Question: I want two columns side by side but while I'm writing. Its coming only right side, like this:
'''
Device name Description
Type Time Zone
Enable
Networking
'''
I need enable and networking in the same line:

In the code for making a table, I'm unable to show divs side by side.
'''
<div class="box-body">
<div class="row">
<div class="col-md-6">
<div class="form-group">
<label>Device Name</label>
<input type="text" class="form-control" placeholder="Name" />
</div>
<!-- /.form-group -->
<div class="form-group">
<label>Type</label>
<select class="form-control select2" style="width: 100%;">
<option selected="selected">Alabama</option>
<option>Alaska</option>
<option disabled="disabled">California (disabled)</option>
<option>Delaware</option>
<option>Tennessee</option>
<option>Texas</option>
<option>Washington</option>
</select>
</div>
<!-- /.form-group -->
</div>
<!-- /.col -->
<div class="col-md-6">
<div class="form-group">
<label>Description</label>
<input type="text" class="form-control" placeholder="Name" />
</div>
<!-- /.form-group -->
<div class="form-group">
<label>Time Zone</label>
<select class="form-control select2" style="width: 100%;">
<option selected="selected">Alabama</option>
<option>Alaska</option>t
<option disabled="disabled">California (disabled)</option>
<option>Delaware</option>
<option>Tennessee</option>
<option>Texas</option>
<option>Washington</option>
</select>
</div>
<div class="form-group">
<label>Enable</label>
<select class="form-control select2" style="width: 100%;">
<option selected="selected">Alabama</option>
<option>Alaska</option>
<option disabled="disabled">California (disabled)</option>
<option>Delaware</option>
<option>Tennessee</option>
<option>Texas</option>
<option>Washington</option>
</select>
</div>
<div class="form-group">
<label>Networking</label>
<select class="form-control select2" style="width: 100%;">
<option>GPRS</option>
<option>WI-FI</option>
</select>
</div>
<!-- /.form-group -->
</div>
<!-- /.col -->
</div>
<!-- /.row -->
</div>
'''
Desired output
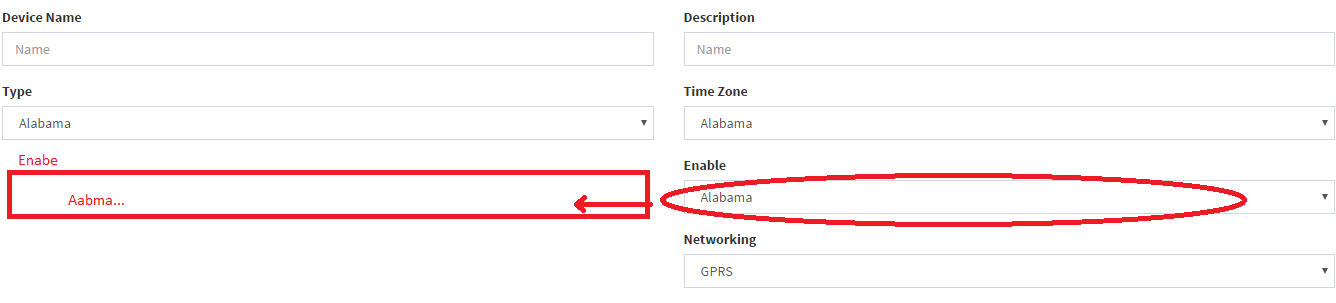
Answer: You just need to put 'Enable' inside the first 'col-md-6'.
Here is a working demo,
<URL>